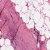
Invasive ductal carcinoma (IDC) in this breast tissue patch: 0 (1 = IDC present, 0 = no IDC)